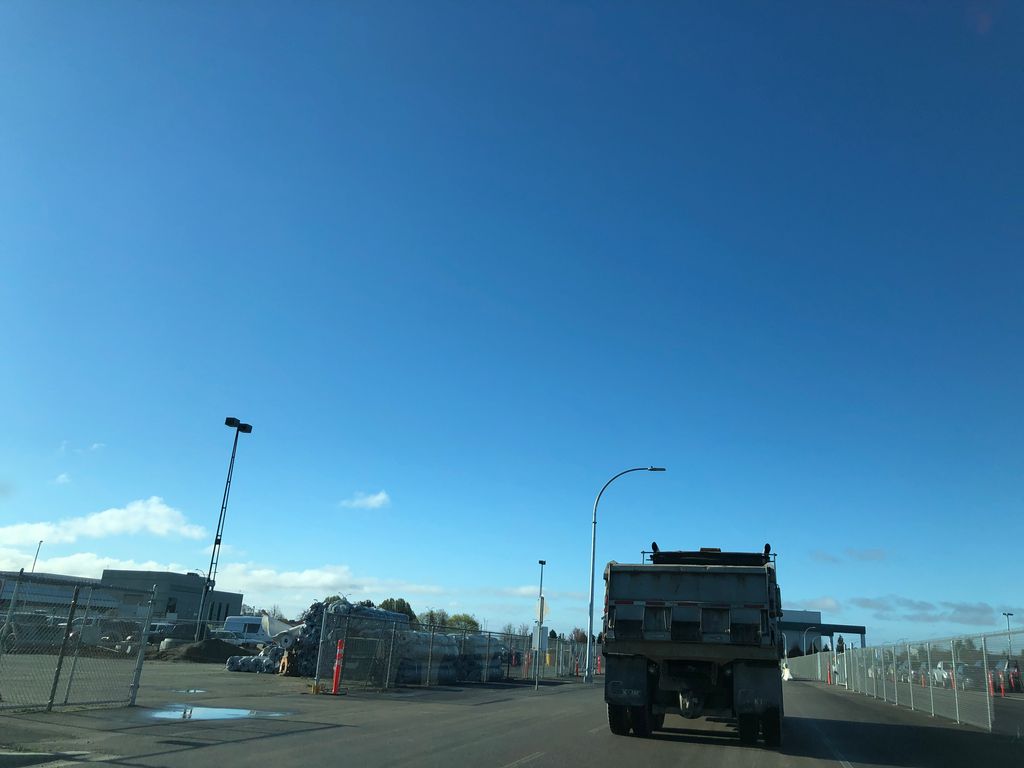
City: vancouver